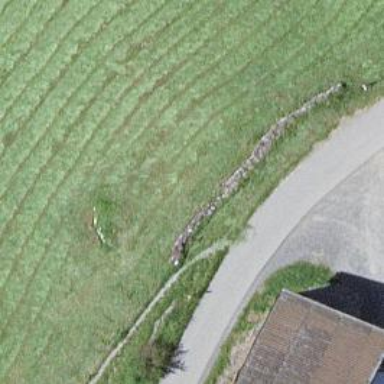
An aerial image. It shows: Dry stone wall barrier.